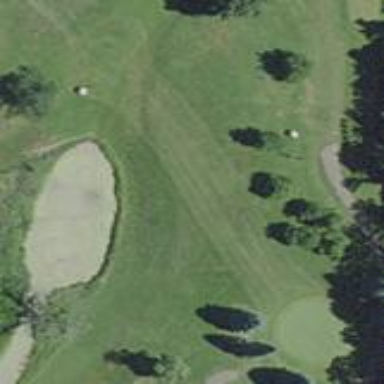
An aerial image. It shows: Golf fairway surrounded by grass.